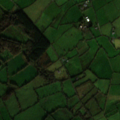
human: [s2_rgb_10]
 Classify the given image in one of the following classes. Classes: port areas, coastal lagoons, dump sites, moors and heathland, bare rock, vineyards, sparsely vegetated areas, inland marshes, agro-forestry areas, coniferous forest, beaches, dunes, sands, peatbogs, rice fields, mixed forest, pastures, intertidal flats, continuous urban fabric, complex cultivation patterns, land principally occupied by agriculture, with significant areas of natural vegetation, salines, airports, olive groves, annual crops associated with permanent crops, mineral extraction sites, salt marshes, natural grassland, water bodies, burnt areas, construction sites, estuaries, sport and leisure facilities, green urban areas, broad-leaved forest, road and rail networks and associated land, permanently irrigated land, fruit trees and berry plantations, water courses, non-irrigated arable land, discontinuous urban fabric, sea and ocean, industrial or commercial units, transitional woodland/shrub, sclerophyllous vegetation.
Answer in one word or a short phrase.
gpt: pastures